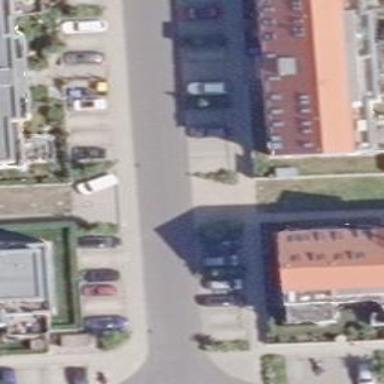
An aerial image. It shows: Residential road with asphalt surface. There are sidewalks on both sides of the road.